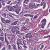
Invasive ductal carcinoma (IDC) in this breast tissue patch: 1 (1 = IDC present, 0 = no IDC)